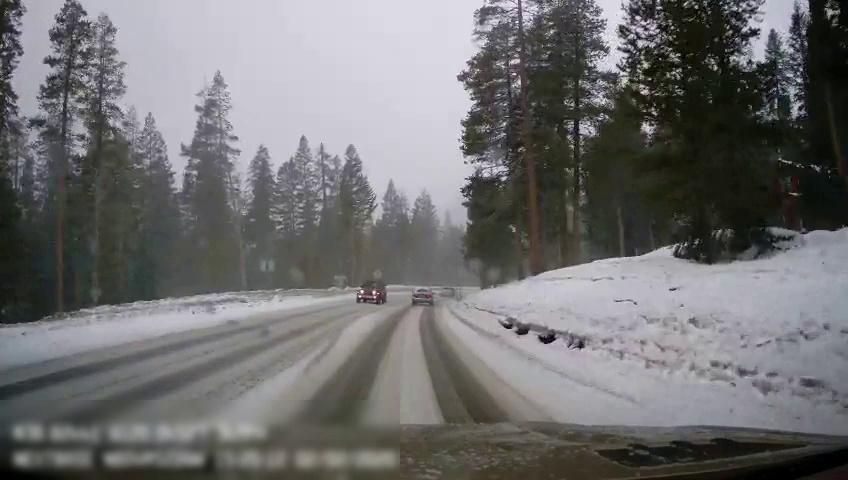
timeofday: Day
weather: Snowy
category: Drivable Space
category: Vehicles | SUV
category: Vehicles | SUV